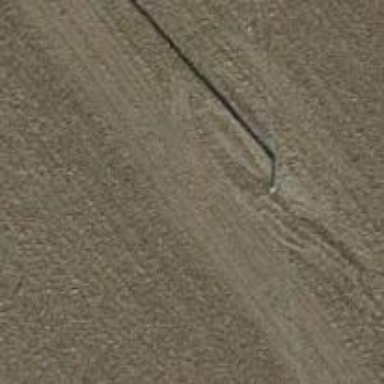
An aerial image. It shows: Power pole.